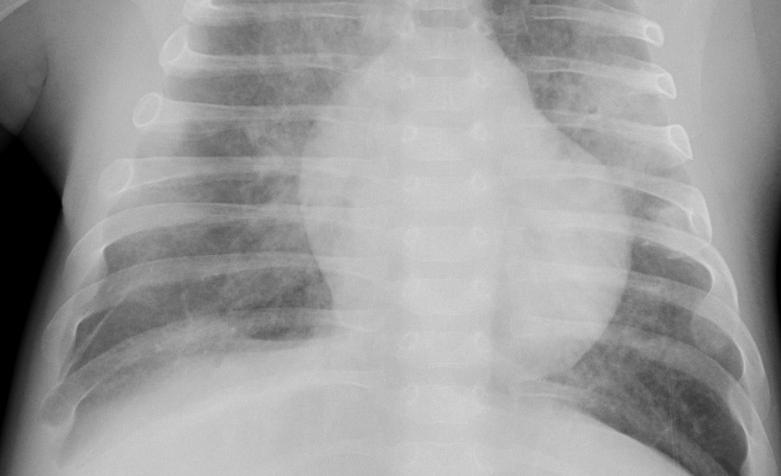
Diagnosis: PNEUMONIA